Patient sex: M
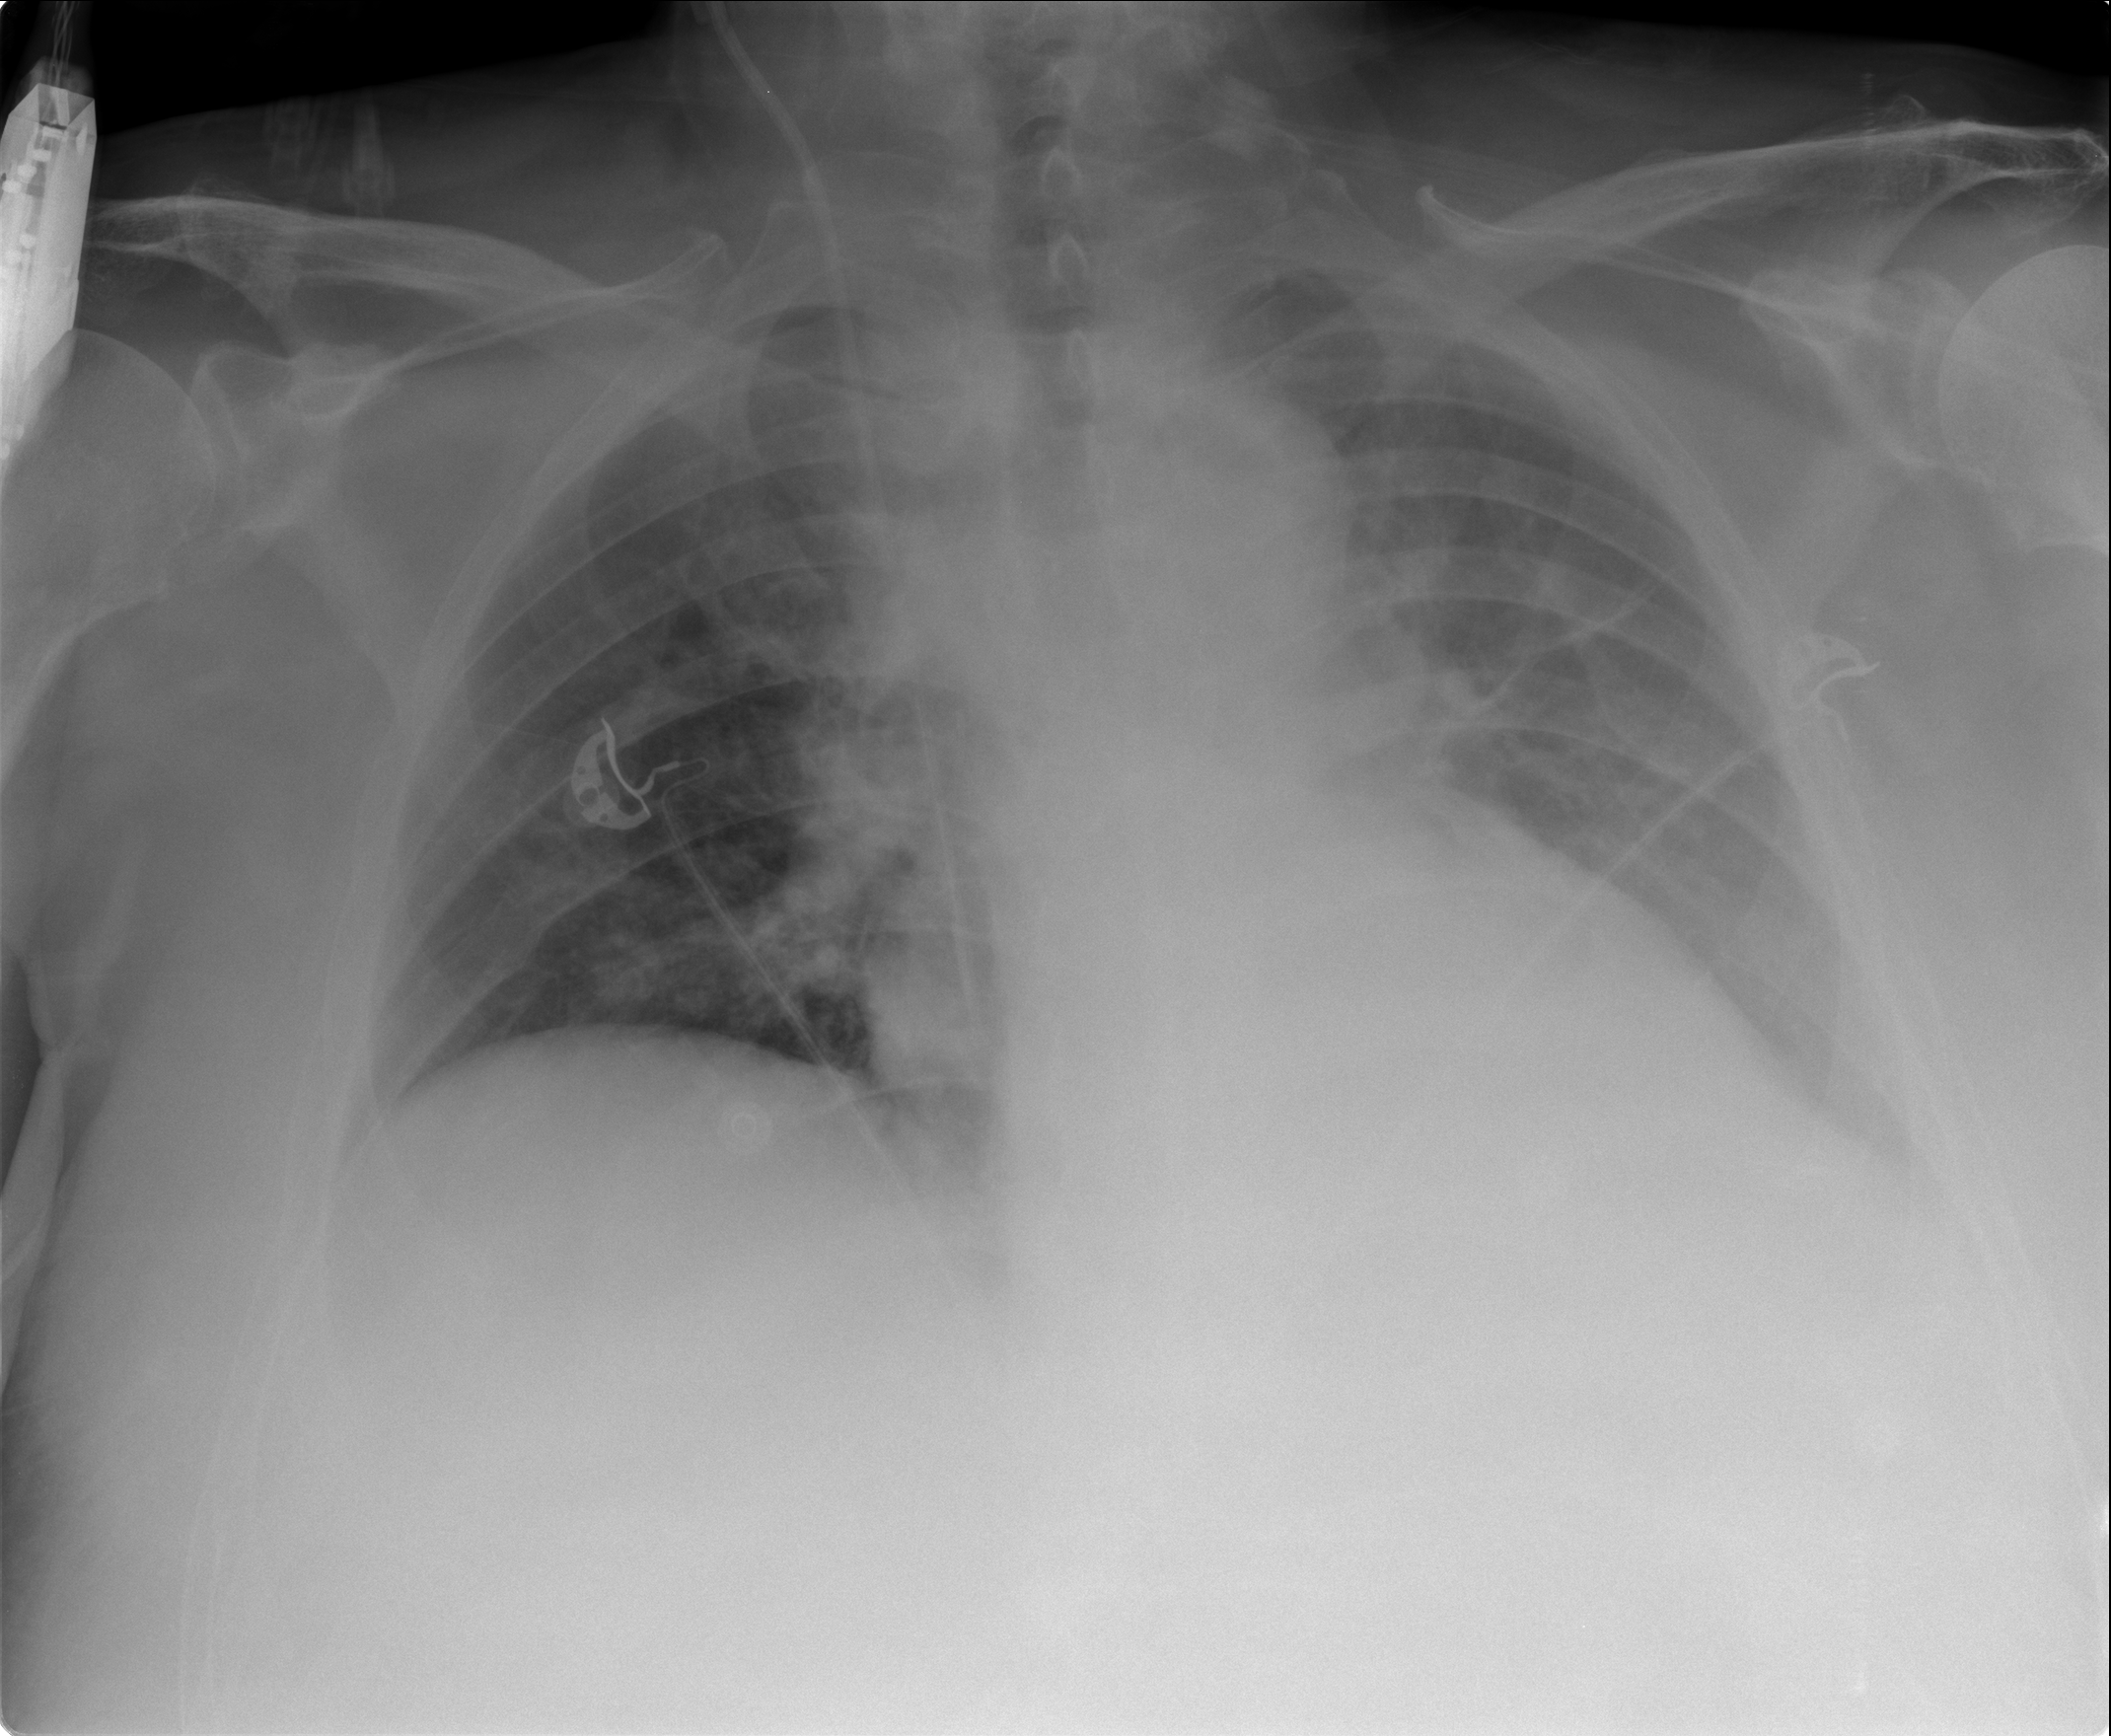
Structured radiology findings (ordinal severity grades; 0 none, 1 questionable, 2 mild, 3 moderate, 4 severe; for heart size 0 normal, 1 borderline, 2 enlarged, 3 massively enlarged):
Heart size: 0
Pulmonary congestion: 2
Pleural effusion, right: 0
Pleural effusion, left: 2
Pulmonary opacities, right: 0
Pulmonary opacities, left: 0
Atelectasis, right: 2
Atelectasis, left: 2